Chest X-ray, PA view. Patient: 26 years old, sex F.
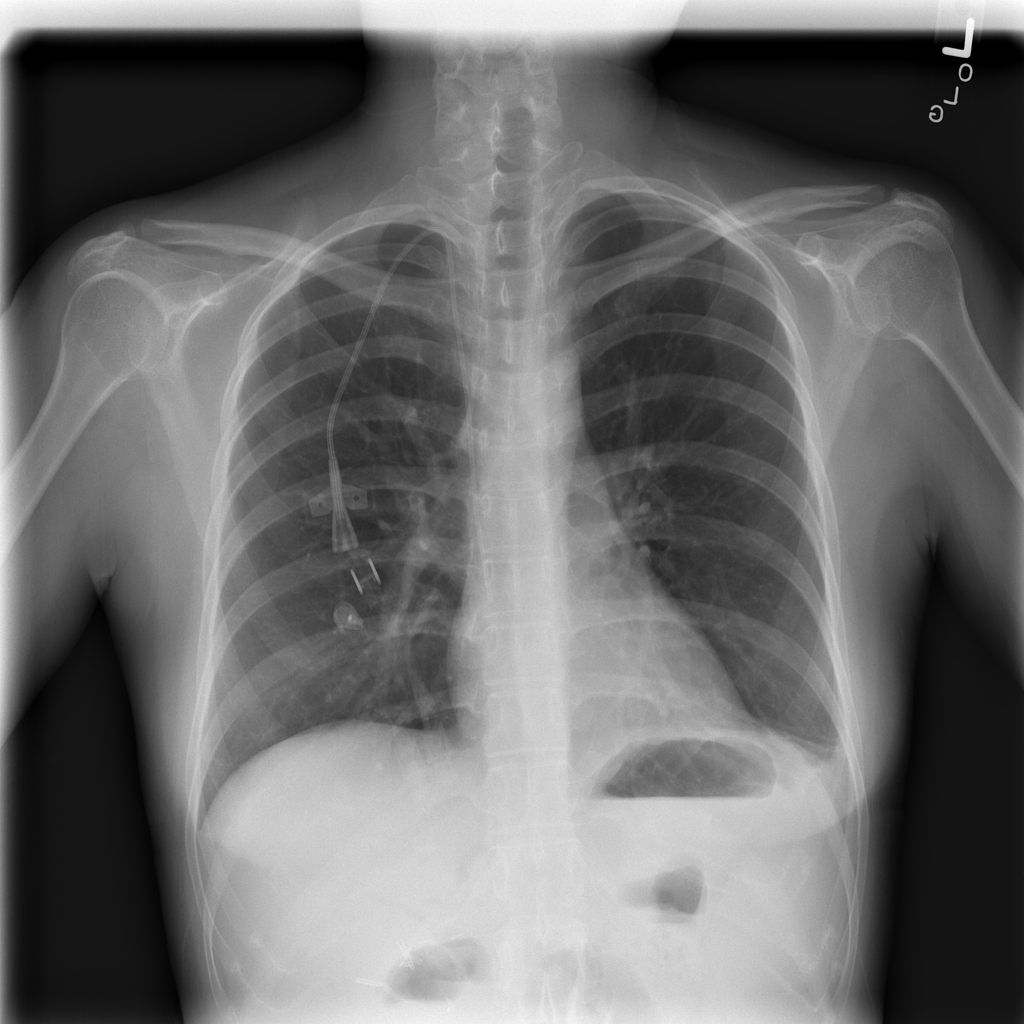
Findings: Atelectasis, Effusion